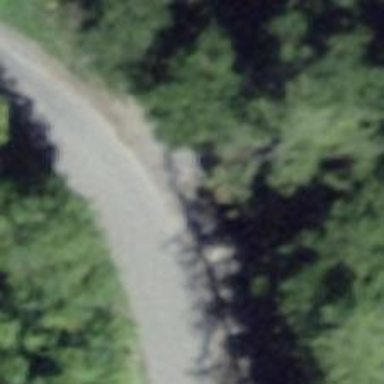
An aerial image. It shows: Unmarked crossing on the road.